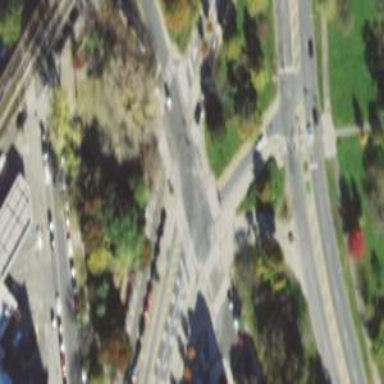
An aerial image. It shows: Footway that serves as traffic island.